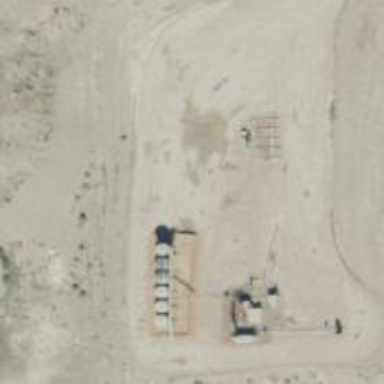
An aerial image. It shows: Petroleum well.